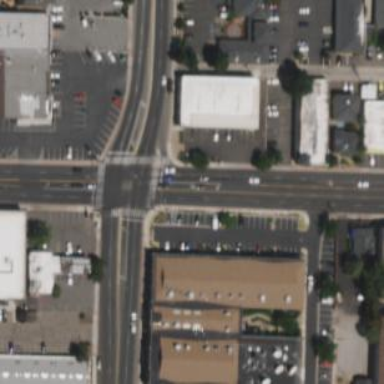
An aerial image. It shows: Secondary road with separate asphalt sidewalk.